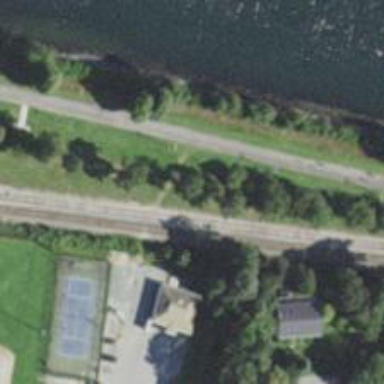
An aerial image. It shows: Railway crossing.